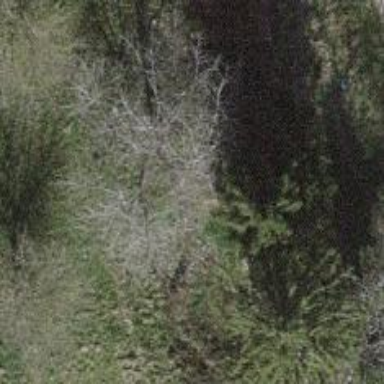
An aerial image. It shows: Beautiful tree in nature.